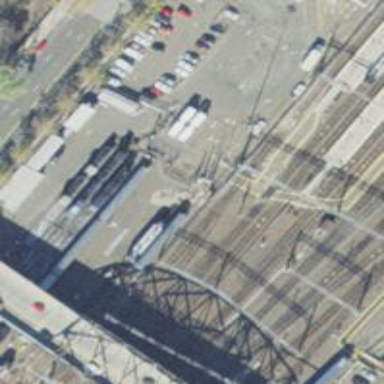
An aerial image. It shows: Rail siding with electrified contact lines for trains.